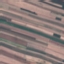
Label: AnnualCrop